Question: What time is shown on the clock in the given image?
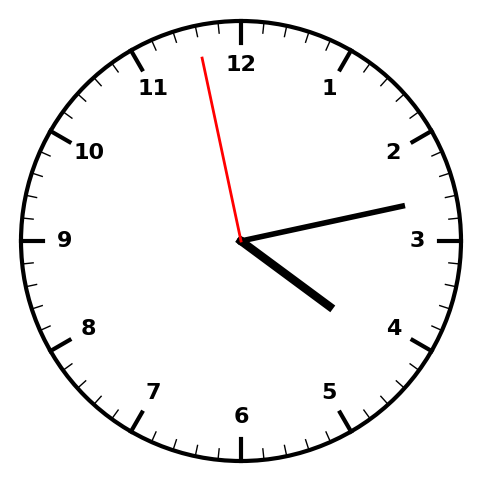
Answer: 04:12:58